Question: I am using Swift for iOS app development in Xcode 6.1.1.
I am trying to programatically subscribe the app to a AWS SNS topic. As I know, you need to set:
'''
let subscriptionRequest = AWSSNSSubscribeInput()
subscriptionRequest.protocol = "application"
subscriptionRequest.topicArn = kMyTopicArn
subscriptionRequest.endpoint = endPointARN
'''
But the problem here is the IDE keeps telling me that
> subscriptionRequest.protocol = "application"
is not acceptable and it won't even build.

Really have no idea how to solve this. Could anyone help here? THANKS!
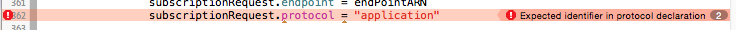
Answer: This has something to do with the reserved words in Swift. To escape, just simple wrap the word in '', e.g.
'''
subscriptionRequest.'protocol' = "application"
'''
See this for more: <URL>